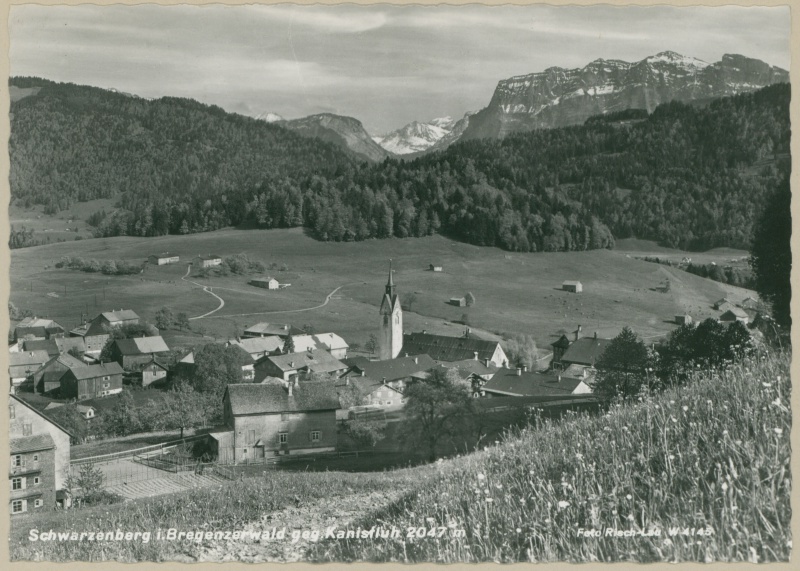
Institution: Österreichisches Museum für Volkskunde Wien
Schlagwörter: baum, berg, himmel, weiß, bäume, kirchturm, landschaft, blumen, fenster, schwarz, strasse, dach, gras, haus, schnee, weg, wiese, alt, architektur, felder, häuser, hügel, natur, weide, einsam, hütte, kirche, wege, wiesen, land, tal, wald, turm, garten, deutschland, aussicht, kindheit, ort, berge, gebirge, gipfel, hang, dorf, dächer, alm, idylle, tannen, blumenwiese, bauer, foto, fotografie, eng, bayern, heimat, religion, alpen, idyll, wälder, schwarz weiß, text, fichten, siedlung, schneebedeckt, postkarte, tirol, wals, schwrzweiß, ansichtskarte, schwarzenberg, landshcaft, kärnten, steiermark, bregenzerwald, bregenz, bregenzwald, kanisfluh, 2047, schindl, slte stadt, schwarzenber, schearzenberg